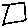
Label: square